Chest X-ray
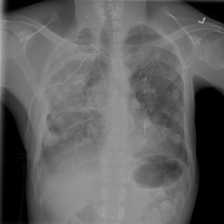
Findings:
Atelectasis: negative
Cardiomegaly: negative
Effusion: negative
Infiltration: negative
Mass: positive
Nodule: positive
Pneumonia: negative
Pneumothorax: negative
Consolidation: negative
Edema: negative
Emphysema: negative
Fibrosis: negative
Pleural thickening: negative
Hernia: negative